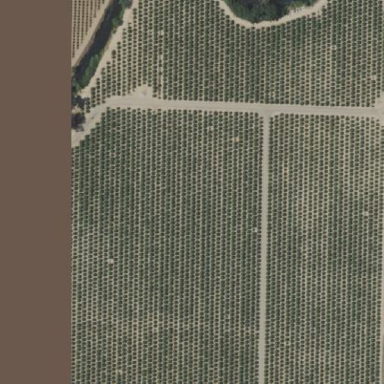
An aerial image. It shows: Beautiful vineyard in the countryside.